Field crop: maize
Growth stage: 1
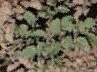
Species: convolvulus